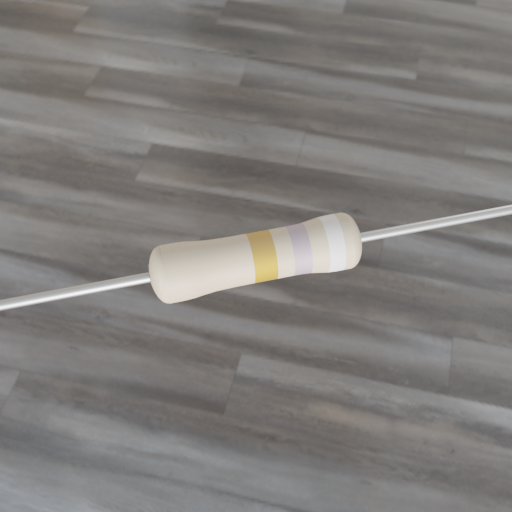
Resistor colour bands (in order): gold, silver, white